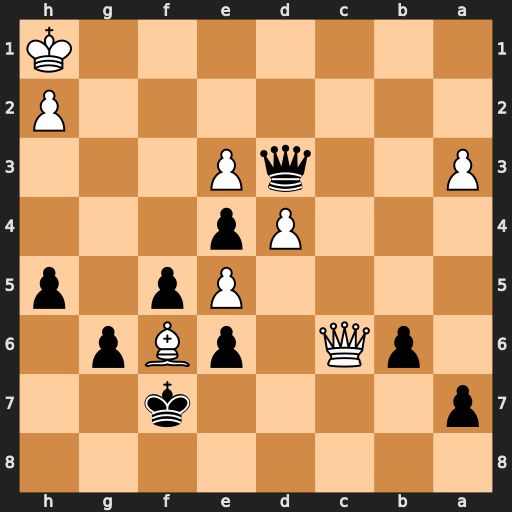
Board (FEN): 8/p4k2/1pQ1pBp1/4Pp1p/3Pp3/P2qP3/7P/7K
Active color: b
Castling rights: -
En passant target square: -
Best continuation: Qf1#